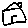
Label: house